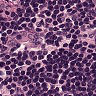
Metastatic tissue present: no